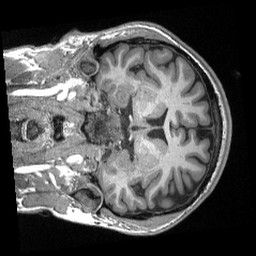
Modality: T1w
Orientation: coronal
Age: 22
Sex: male
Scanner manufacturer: siemens
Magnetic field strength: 3 T
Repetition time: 2.3 s
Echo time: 0.00308 s